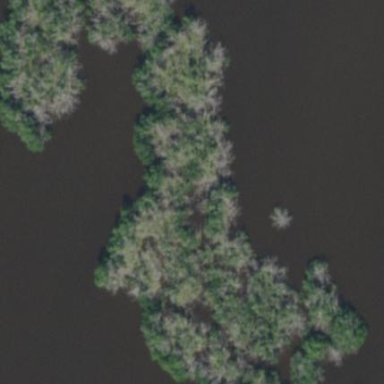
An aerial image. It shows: Mangrove wetland featuring plant community of Mangrove Swamp.